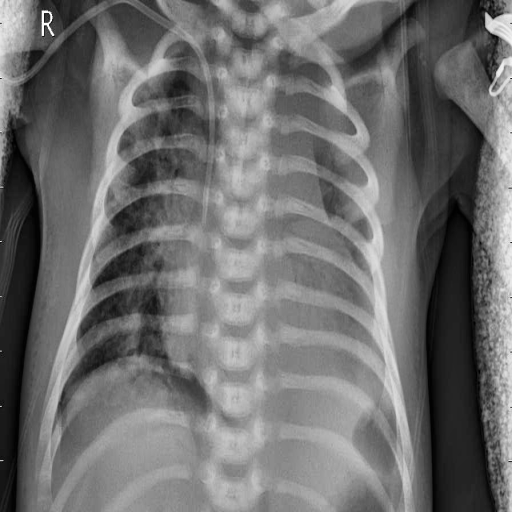
Finding: PNEUMONIA